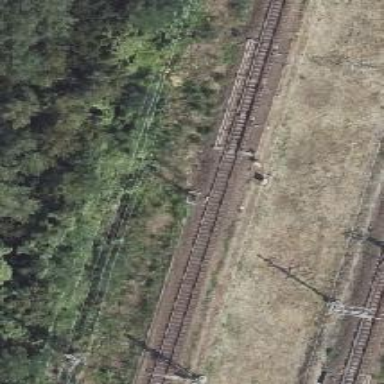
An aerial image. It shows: Railway switch.